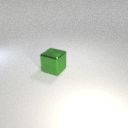
large green metal cube